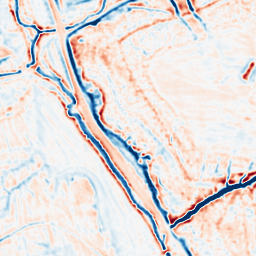
Category: multiscale
Decomposition family: dog_multiscale
Decomposition parameters: sigma_ratio: 1.4
n_scales: 3
base_sigma: 1
Upsampling method: sinc_blackman
Upsampling parameters: scale: 4
kernel_size: 8
Upsampling scale: 4